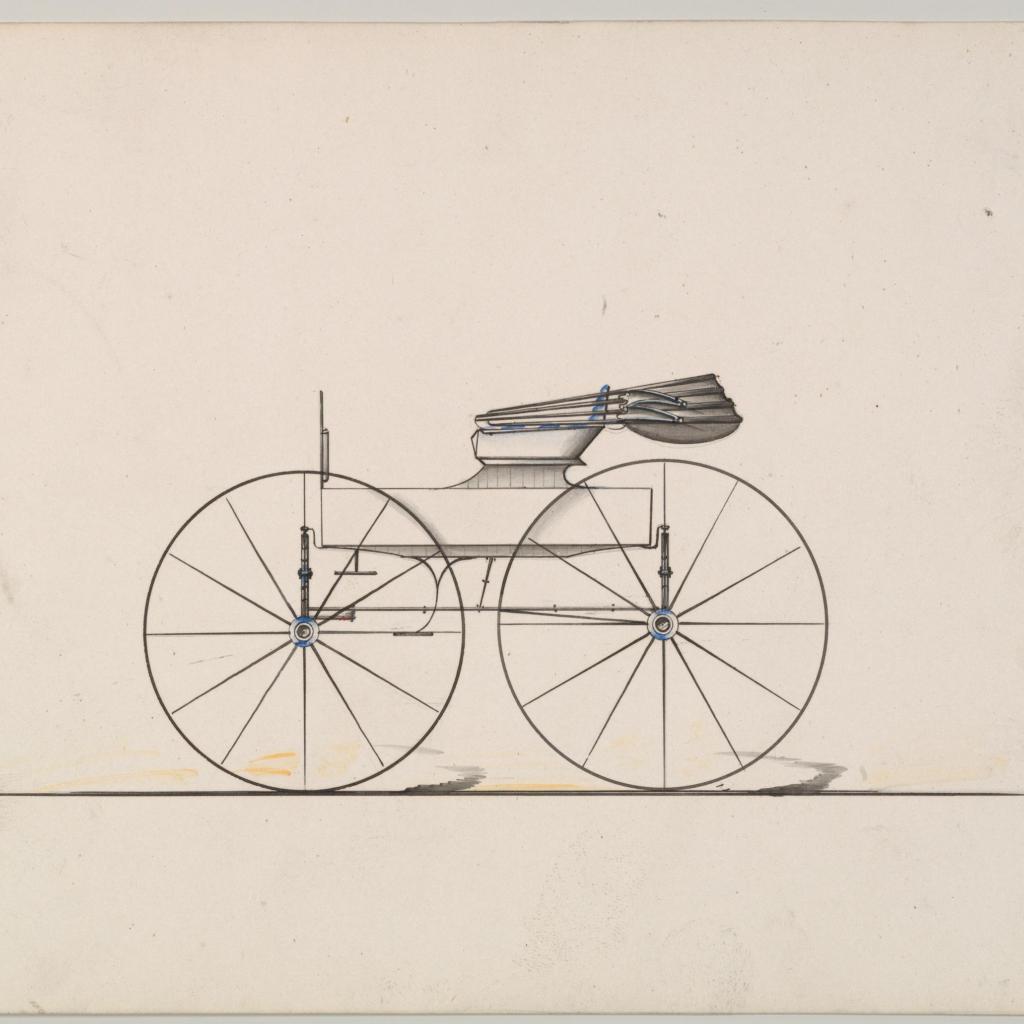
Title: Square Box Wagon #577
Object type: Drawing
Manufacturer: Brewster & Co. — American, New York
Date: ca. 1865
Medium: Pen and black ink, watercolor
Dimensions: sheet: 6 1/16 x 9 1/8 in. (15.4 x 23.2 cm)
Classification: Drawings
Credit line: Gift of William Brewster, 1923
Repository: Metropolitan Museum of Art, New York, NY